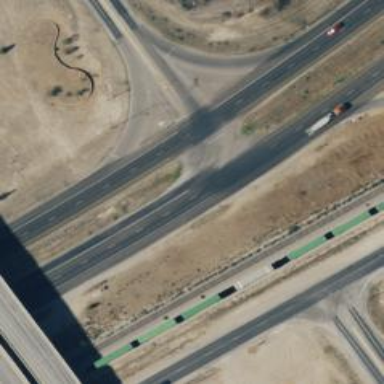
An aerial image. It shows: Motorway link.